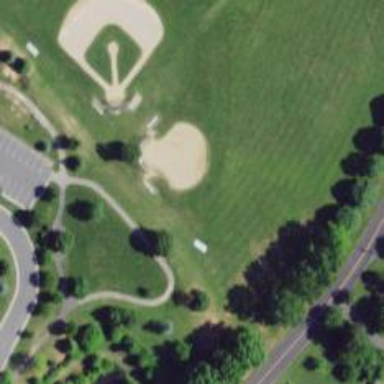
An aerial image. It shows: Softball pitch for leisure land activities.